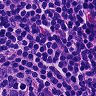
Metastatic tissue present: no